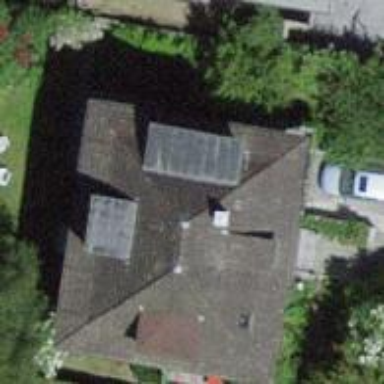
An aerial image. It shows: Building with hipped roof.